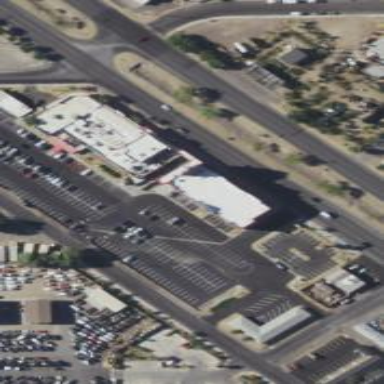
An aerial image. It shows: Casino building.